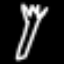
Label: fork